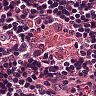
Metastatic tissue present: no